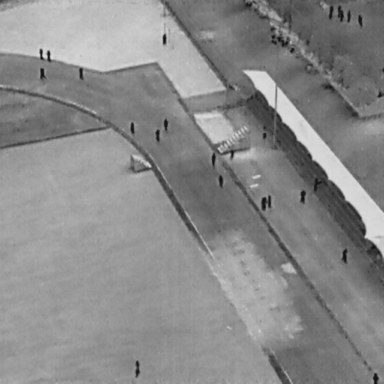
There are 24 objects shown in the infrared image, including 23 People, and a DontCare.